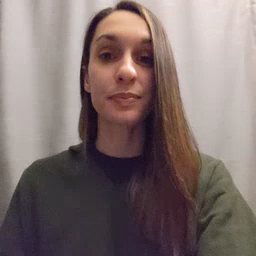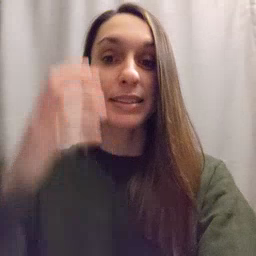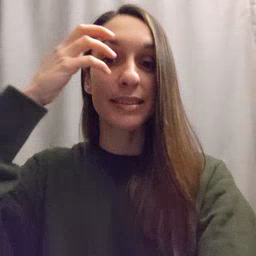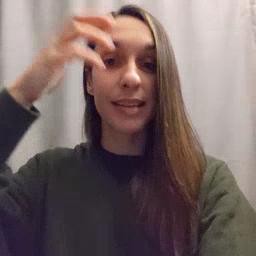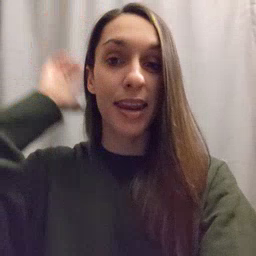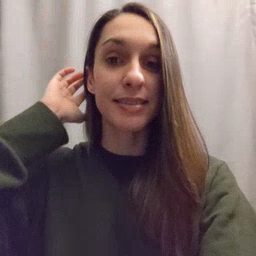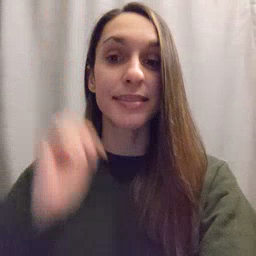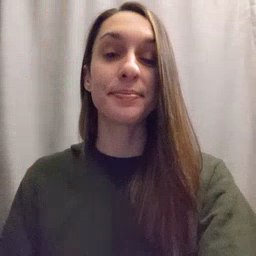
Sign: lion